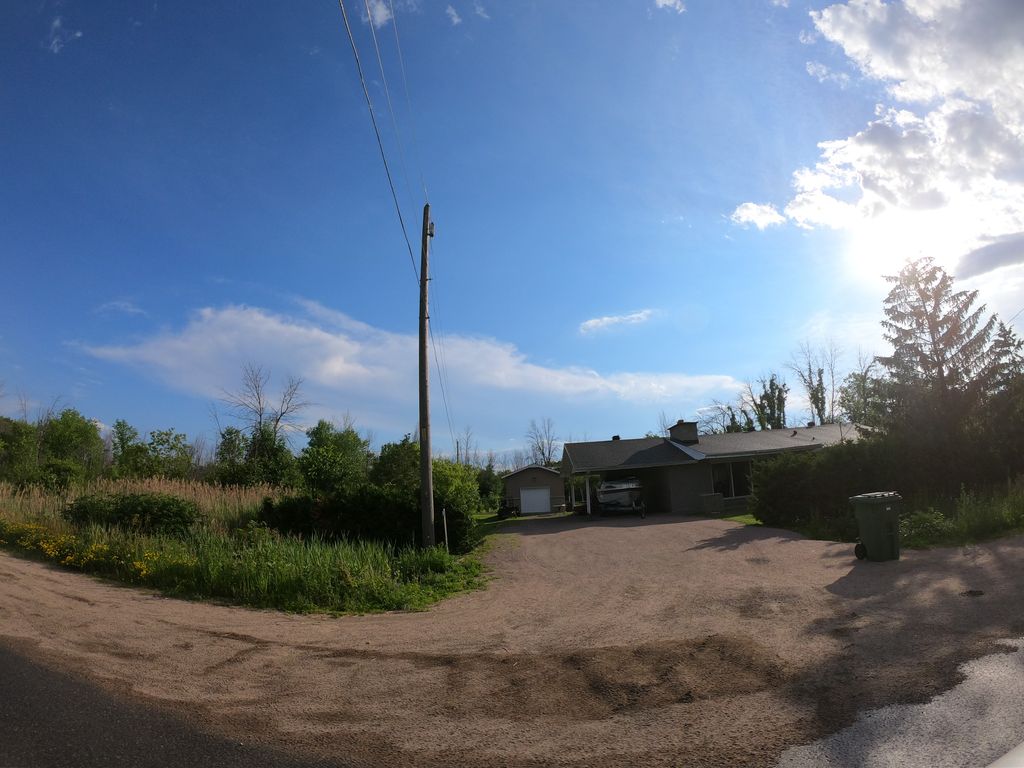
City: ottawa-gatineau